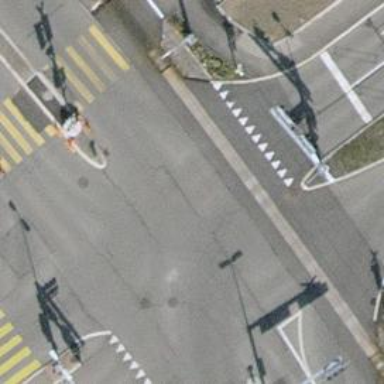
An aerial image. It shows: Road with traffic signals.